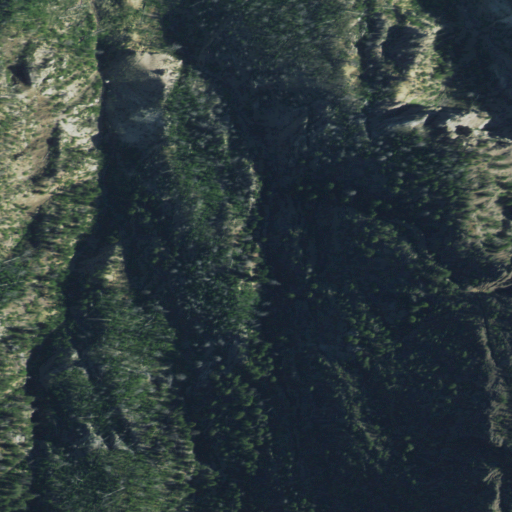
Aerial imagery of cliff(s) in Wyoming named Cathedral Cliffs containing shrub and evergreen forest